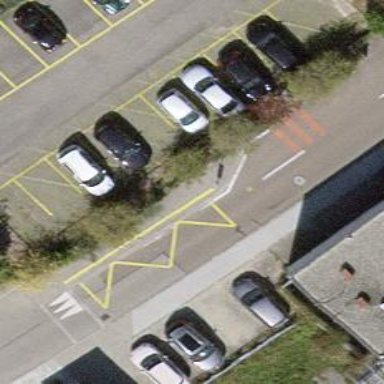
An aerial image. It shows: Bus stop with platform for public transport.